Question: I am trying to remove the blank values from data validation drop down list. For that i am dynamically filling all the non blank values from source column (e.g.Column1) to another column (e.g. column2) and finally i refer this dynamic column in data validation list. Below is the formula I am using it to remove the blanks and fill the dynamic column:
'''
=IFERROR(INDEX([Column1],SMALL((IF(LEN([Column1]),ROW(INDIRECT("1:"&ROWS([Column1]))))),ROW([@Column1]))),"")
'''
The issue here is that top 3 values from column1 are not getting filled into column2. I observed that 'ROW([@Column1]' always return me the index of row corresponding to sheet. I need the index of the row corresponding to table not the sheet?
Could anyone please help.I am kind of stuck on how to achieve this?

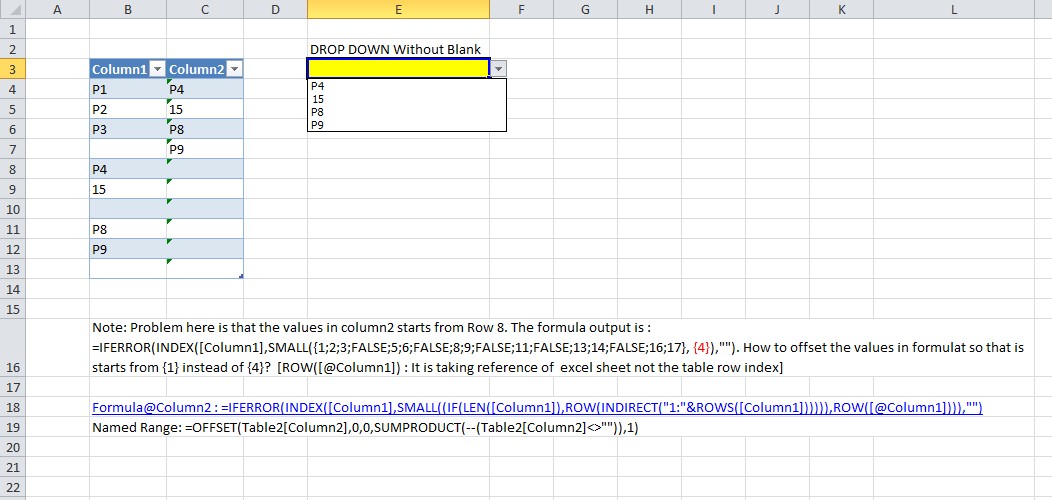
Answer: The @ sign in [@Column1] means "the current row".
In place of 'ROW([@Column1]' try 'row(A1)'. That will return the value 1 and when copied down will adjust to 2, 3, 4, etc.
The complete formula is
=IFERROR(INDEX([Column1],SMALL((IF(LEN([Column1]),ROW(INDIRECT("1:"&ROWS([Column1]))))),ROW(A1))),"")
This is an array formula and must be confirmed with -Shift-Enter
Here is a screenshot of the result